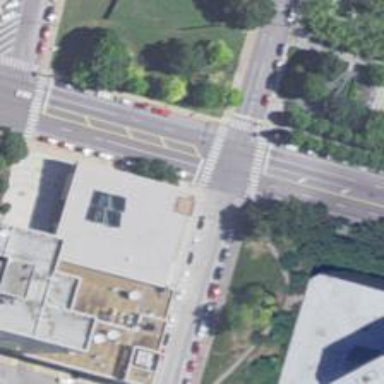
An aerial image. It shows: Pedestrian crossing with zebra markings on the footway.